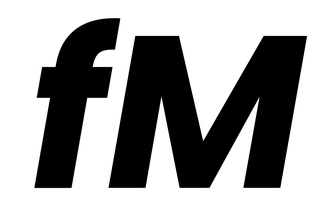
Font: Poppins-BoldItalic